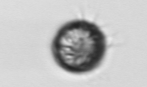
Label: Ciliophora